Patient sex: M
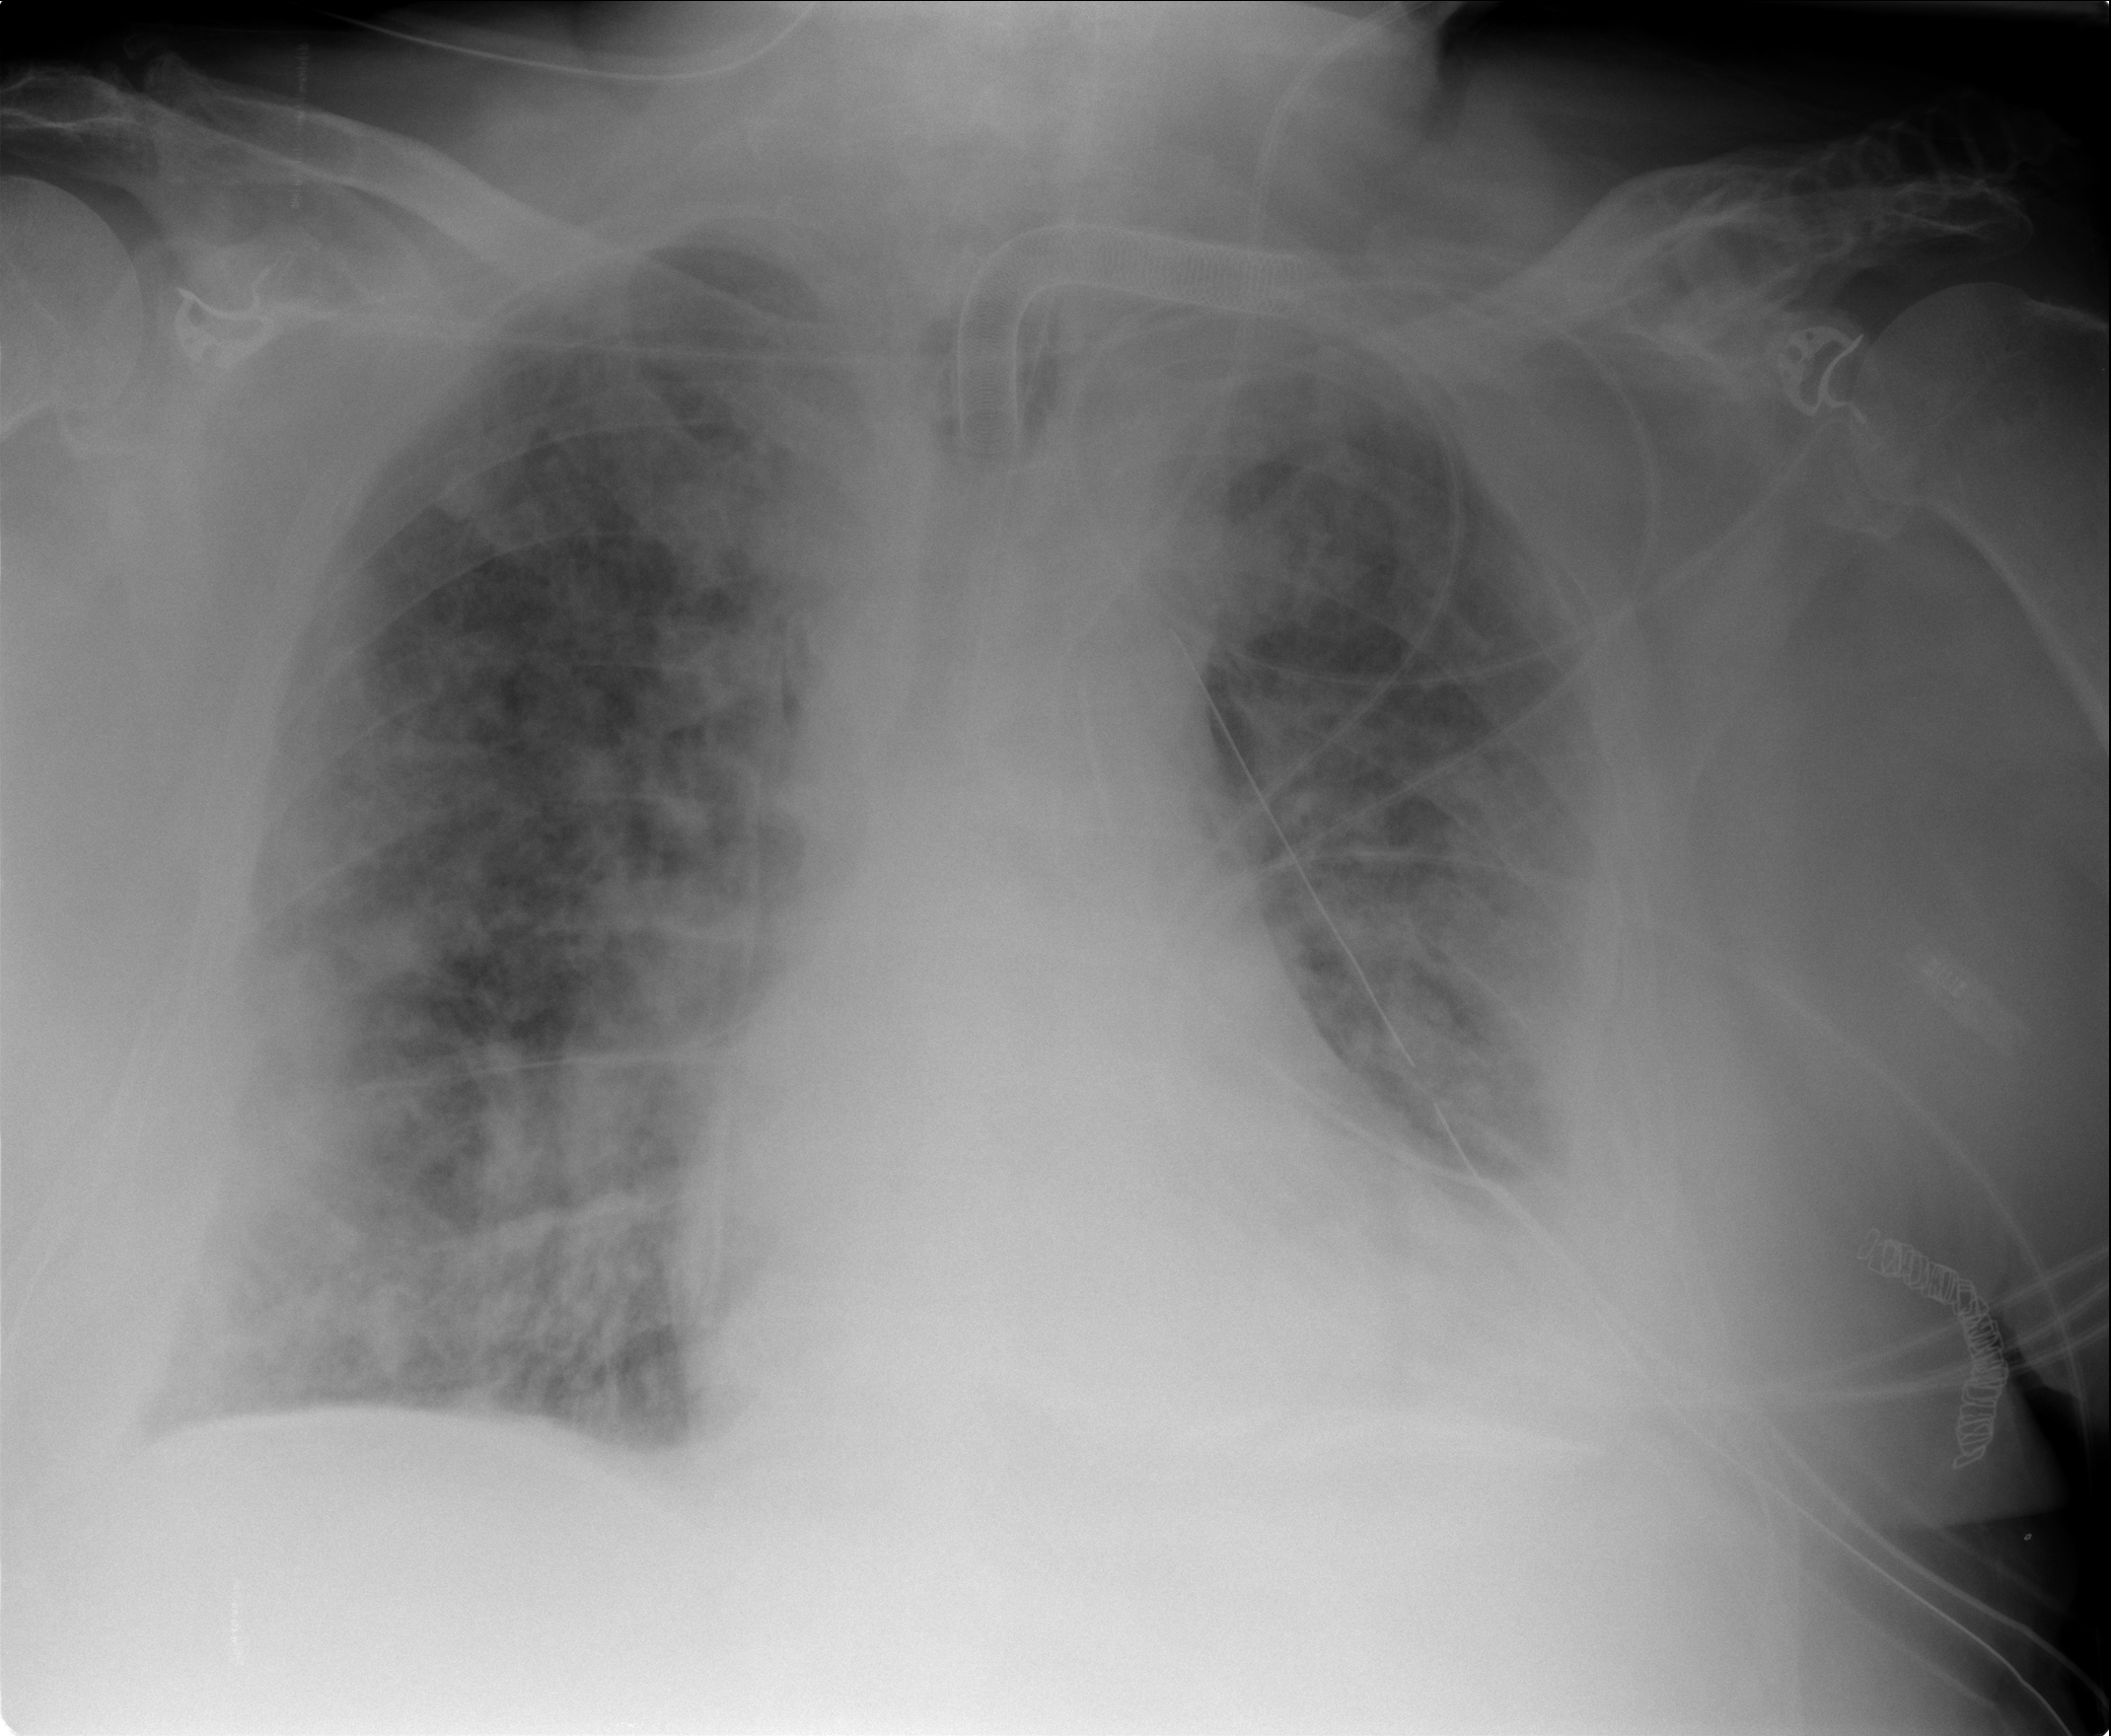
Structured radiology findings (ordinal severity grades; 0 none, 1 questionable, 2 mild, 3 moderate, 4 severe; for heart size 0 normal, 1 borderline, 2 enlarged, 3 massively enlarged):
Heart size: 0
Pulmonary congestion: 2
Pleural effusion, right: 2
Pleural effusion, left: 2
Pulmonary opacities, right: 3
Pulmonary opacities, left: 3
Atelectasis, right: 2
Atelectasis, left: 2